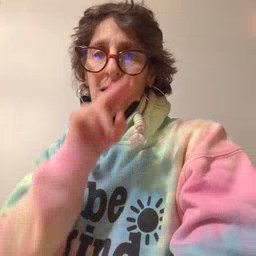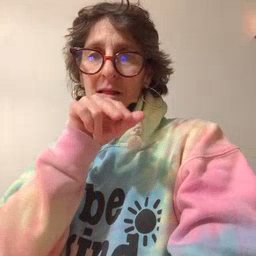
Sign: tongue